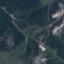
Land use / land cover: HerbaceousVegetation